Field crop: tomato
Growth stage: 2
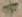
Species: solanum